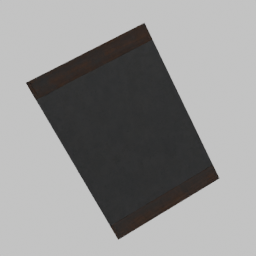
Label: furniture